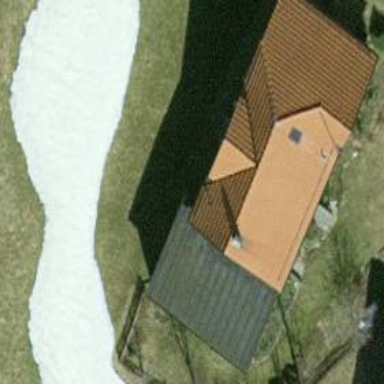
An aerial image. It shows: Simple and straightforward house.